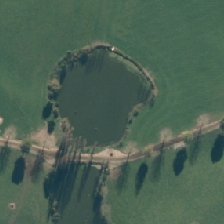
Land cover: lake_pond